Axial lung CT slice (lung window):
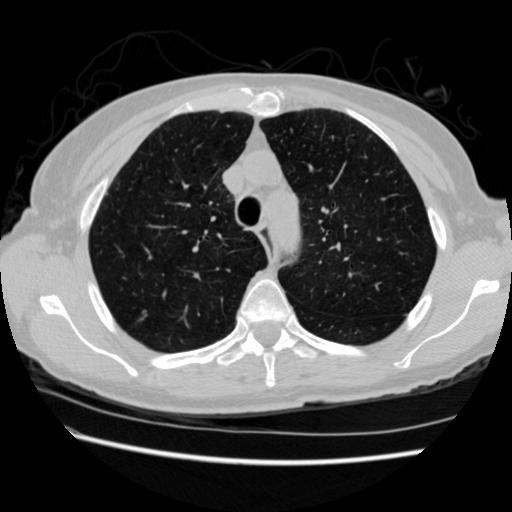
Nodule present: no